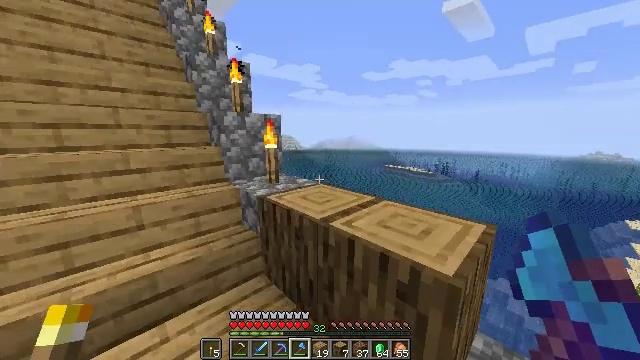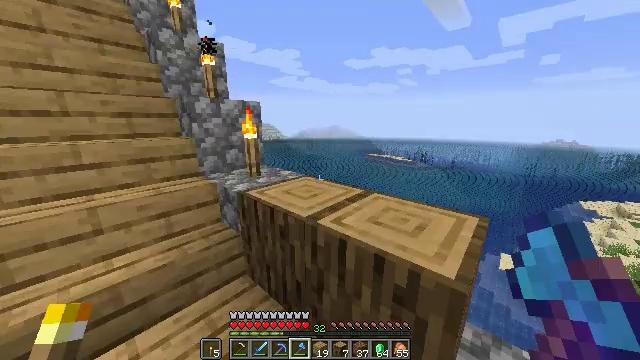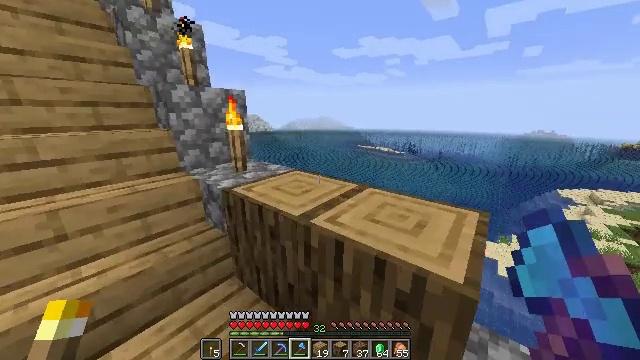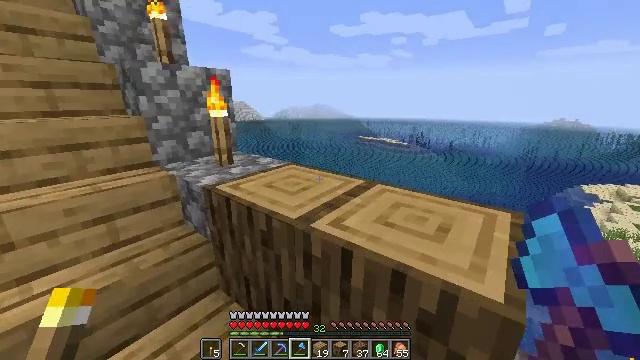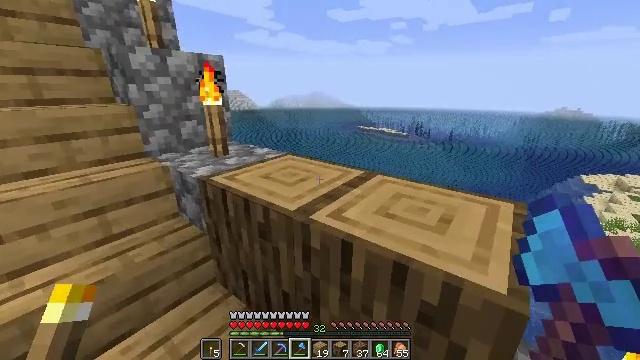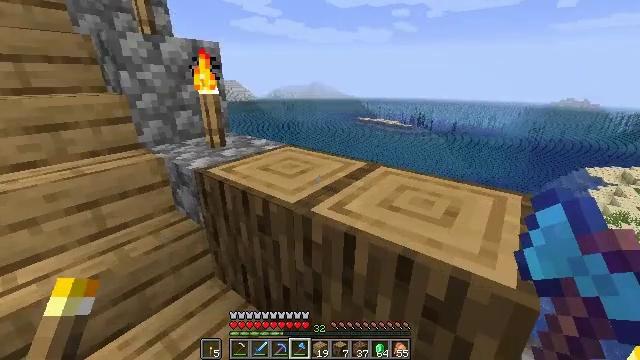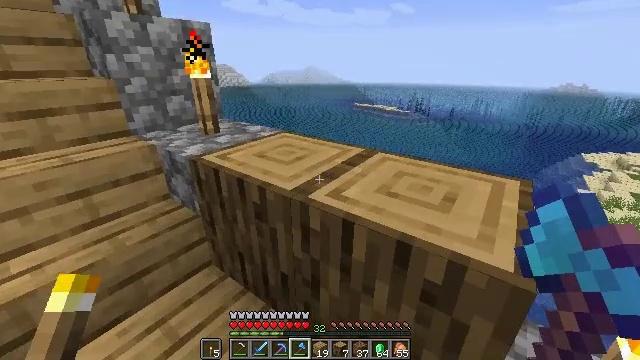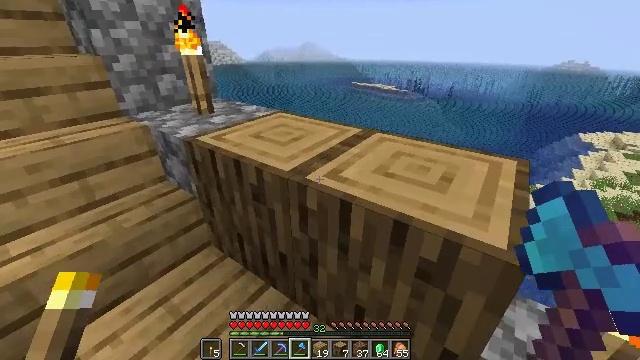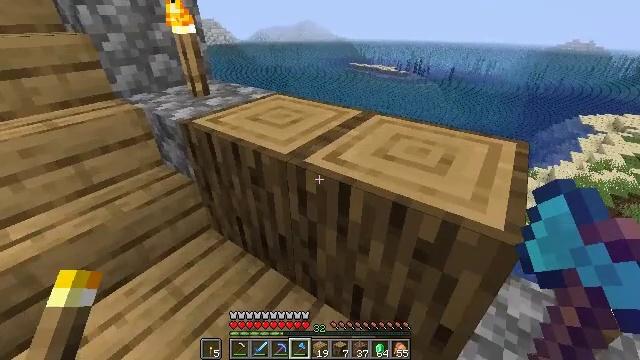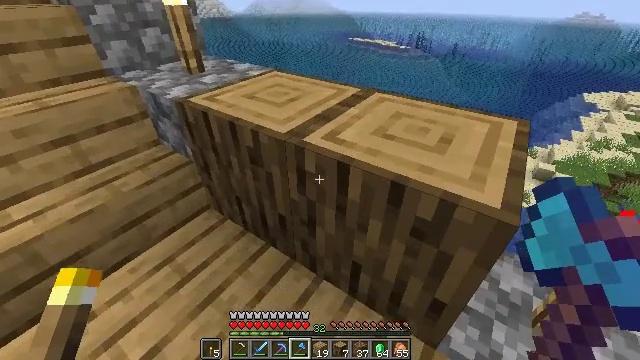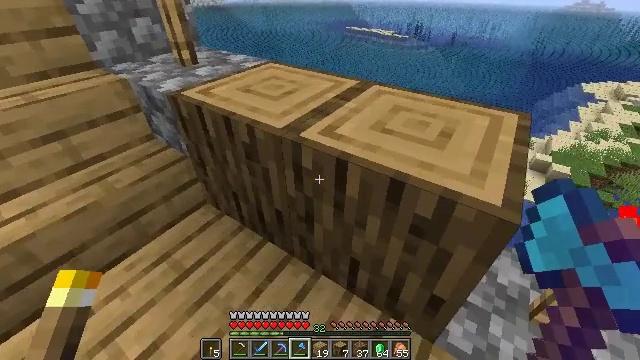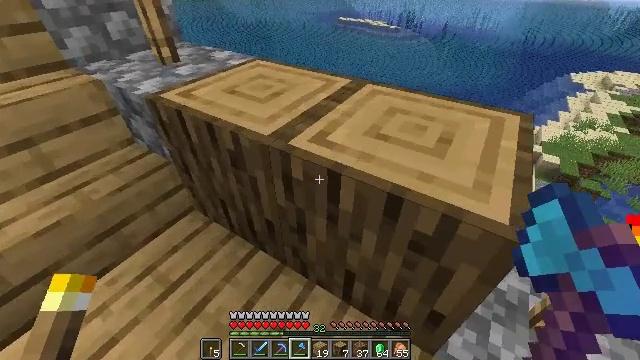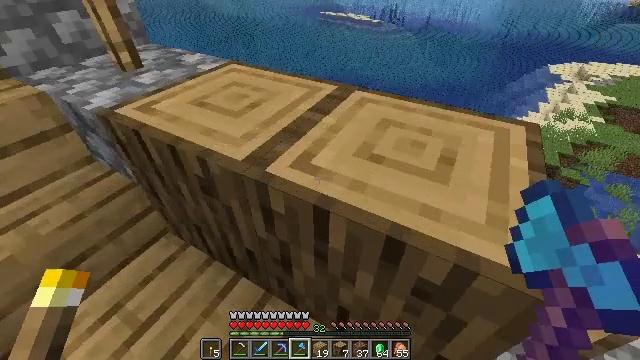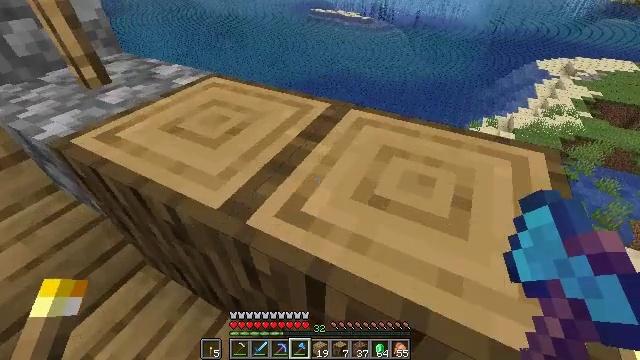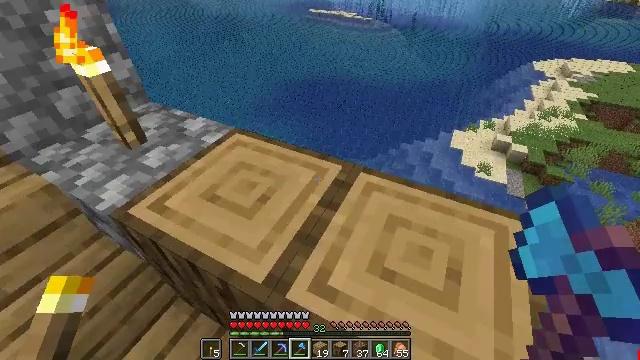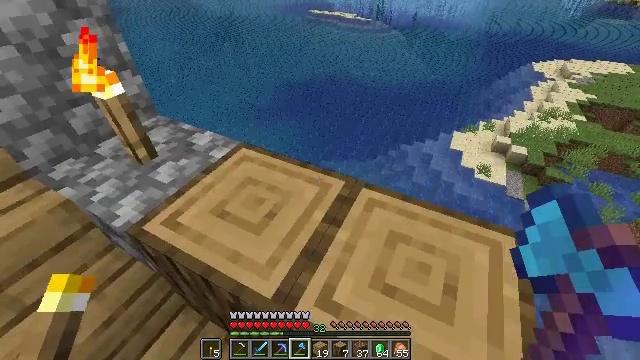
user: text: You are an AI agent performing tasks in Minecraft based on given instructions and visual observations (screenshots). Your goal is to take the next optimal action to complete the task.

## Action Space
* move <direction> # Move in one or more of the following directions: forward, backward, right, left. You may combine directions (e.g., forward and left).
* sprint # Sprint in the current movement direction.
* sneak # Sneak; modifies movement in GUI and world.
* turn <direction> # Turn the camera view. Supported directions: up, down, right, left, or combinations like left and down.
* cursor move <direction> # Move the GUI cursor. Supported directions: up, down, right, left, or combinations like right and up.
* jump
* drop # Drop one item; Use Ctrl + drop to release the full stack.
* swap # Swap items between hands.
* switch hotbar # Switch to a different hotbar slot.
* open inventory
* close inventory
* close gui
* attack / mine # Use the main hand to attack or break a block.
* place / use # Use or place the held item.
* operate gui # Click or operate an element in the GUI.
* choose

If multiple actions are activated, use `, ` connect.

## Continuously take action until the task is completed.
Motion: motion action
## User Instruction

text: Mine the stripped oak log.
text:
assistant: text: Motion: turn right and down
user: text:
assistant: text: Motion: turn right and down
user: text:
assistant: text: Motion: turn down
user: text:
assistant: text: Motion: turn down
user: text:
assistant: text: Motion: turn down
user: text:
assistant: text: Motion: turn down
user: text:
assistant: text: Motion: turn down
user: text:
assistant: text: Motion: turn down
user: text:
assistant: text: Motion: turn down
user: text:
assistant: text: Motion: move forward, turn down
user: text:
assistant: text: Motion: move forward, turn right and down
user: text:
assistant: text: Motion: move forward, turn right
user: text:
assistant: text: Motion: move forward, turn right
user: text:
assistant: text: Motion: move forward, jump
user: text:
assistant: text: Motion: move forward, jump
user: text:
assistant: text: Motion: move forward, turn down, jump
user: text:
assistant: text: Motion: move forward, jump
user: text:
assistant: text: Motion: move forward, turn down, jump
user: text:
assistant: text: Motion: turn down
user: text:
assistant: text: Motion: turn right and down
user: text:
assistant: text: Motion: turn right and down
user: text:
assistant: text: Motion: turn right and down
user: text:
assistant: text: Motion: turn right and down
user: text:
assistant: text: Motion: sneak, turn right
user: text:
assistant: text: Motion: sneak, turn right
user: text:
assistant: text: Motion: sneak, turn right
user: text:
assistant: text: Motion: move forward, sneak, turn right
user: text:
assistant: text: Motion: move forward, sneak, turn right
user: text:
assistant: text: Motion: move forward, sneak, turn right and up
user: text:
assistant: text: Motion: move forward, sneak